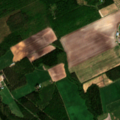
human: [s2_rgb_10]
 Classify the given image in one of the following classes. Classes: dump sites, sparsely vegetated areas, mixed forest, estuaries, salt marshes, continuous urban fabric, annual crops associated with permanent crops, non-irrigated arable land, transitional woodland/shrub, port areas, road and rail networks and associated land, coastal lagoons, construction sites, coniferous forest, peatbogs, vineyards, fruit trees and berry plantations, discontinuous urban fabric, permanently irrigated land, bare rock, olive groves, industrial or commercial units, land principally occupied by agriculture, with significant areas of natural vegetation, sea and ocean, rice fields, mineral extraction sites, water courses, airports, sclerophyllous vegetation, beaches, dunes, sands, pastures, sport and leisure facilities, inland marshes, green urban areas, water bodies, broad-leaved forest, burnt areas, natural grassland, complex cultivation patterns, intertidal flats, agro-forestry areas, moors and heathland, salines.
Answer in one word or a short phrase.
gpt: non-irrigated arable land, land principally occupied by agriculture, with significant areas of natural vegetation, coniferous forest, mixed forest, transitional woodland/shrub